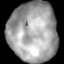
Tissue: lung
Cell type: Epithelial cells
Senescence score: 0.2426
Nuclear area (px): 2831
Mean DAPI intensity: 162.852